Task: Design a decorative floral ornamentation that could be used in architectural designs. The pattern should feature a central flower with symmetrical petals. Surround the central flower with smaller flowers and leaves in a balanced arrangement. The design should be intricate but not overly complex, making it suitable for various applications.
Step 309:
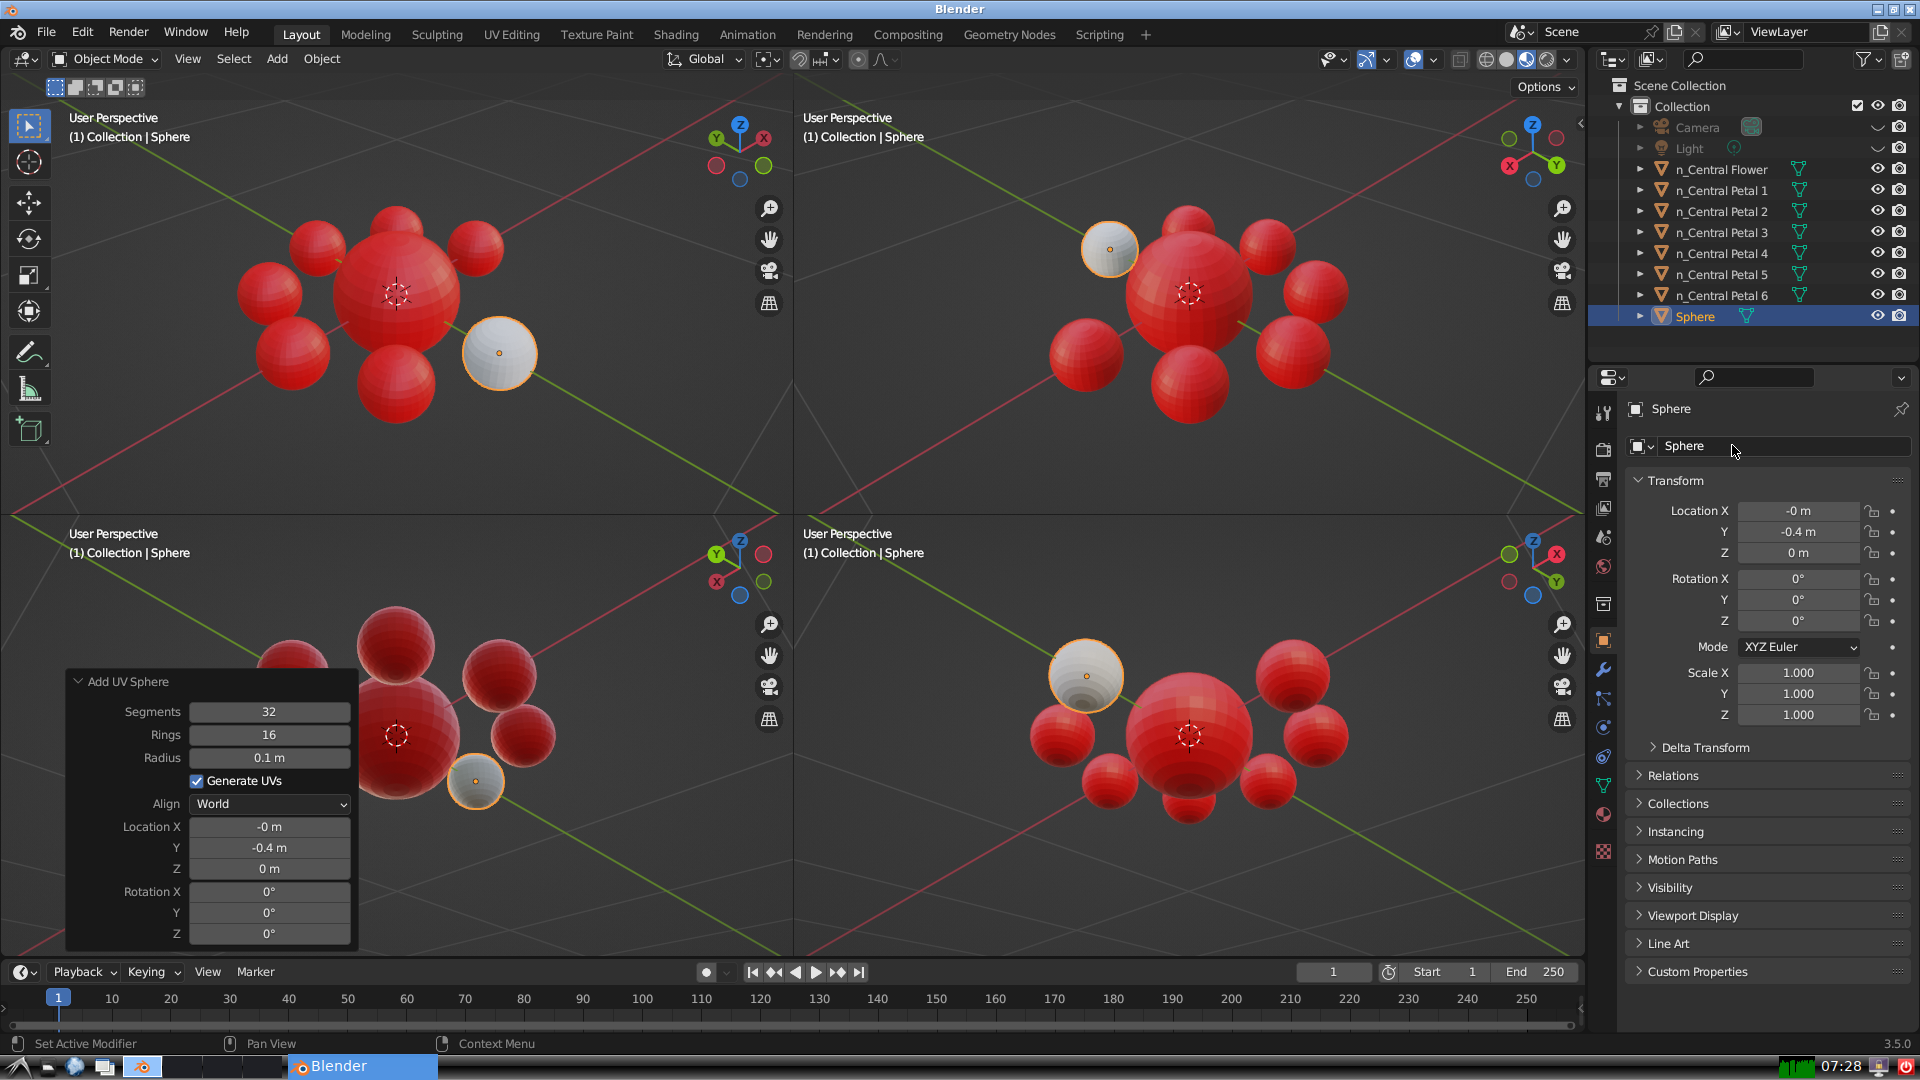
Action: click: no